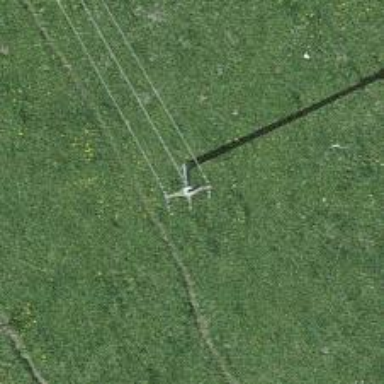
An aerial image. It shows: Minor power line.